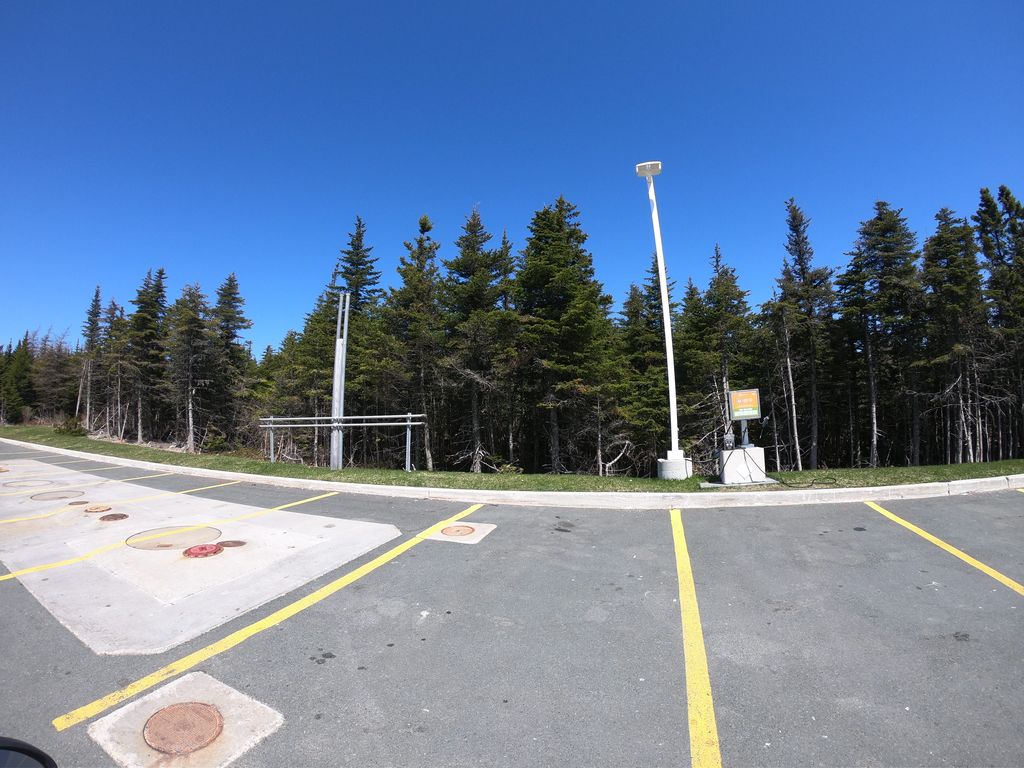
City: st_johns